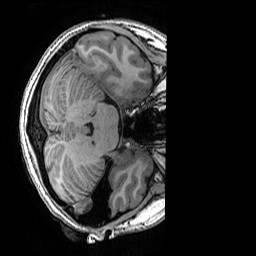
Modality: T1w
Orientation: axial
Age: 21
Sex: female
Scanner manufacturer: ge
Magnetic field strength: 3 T
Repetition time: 0.007 s
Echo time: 0.00342 s